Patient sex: M
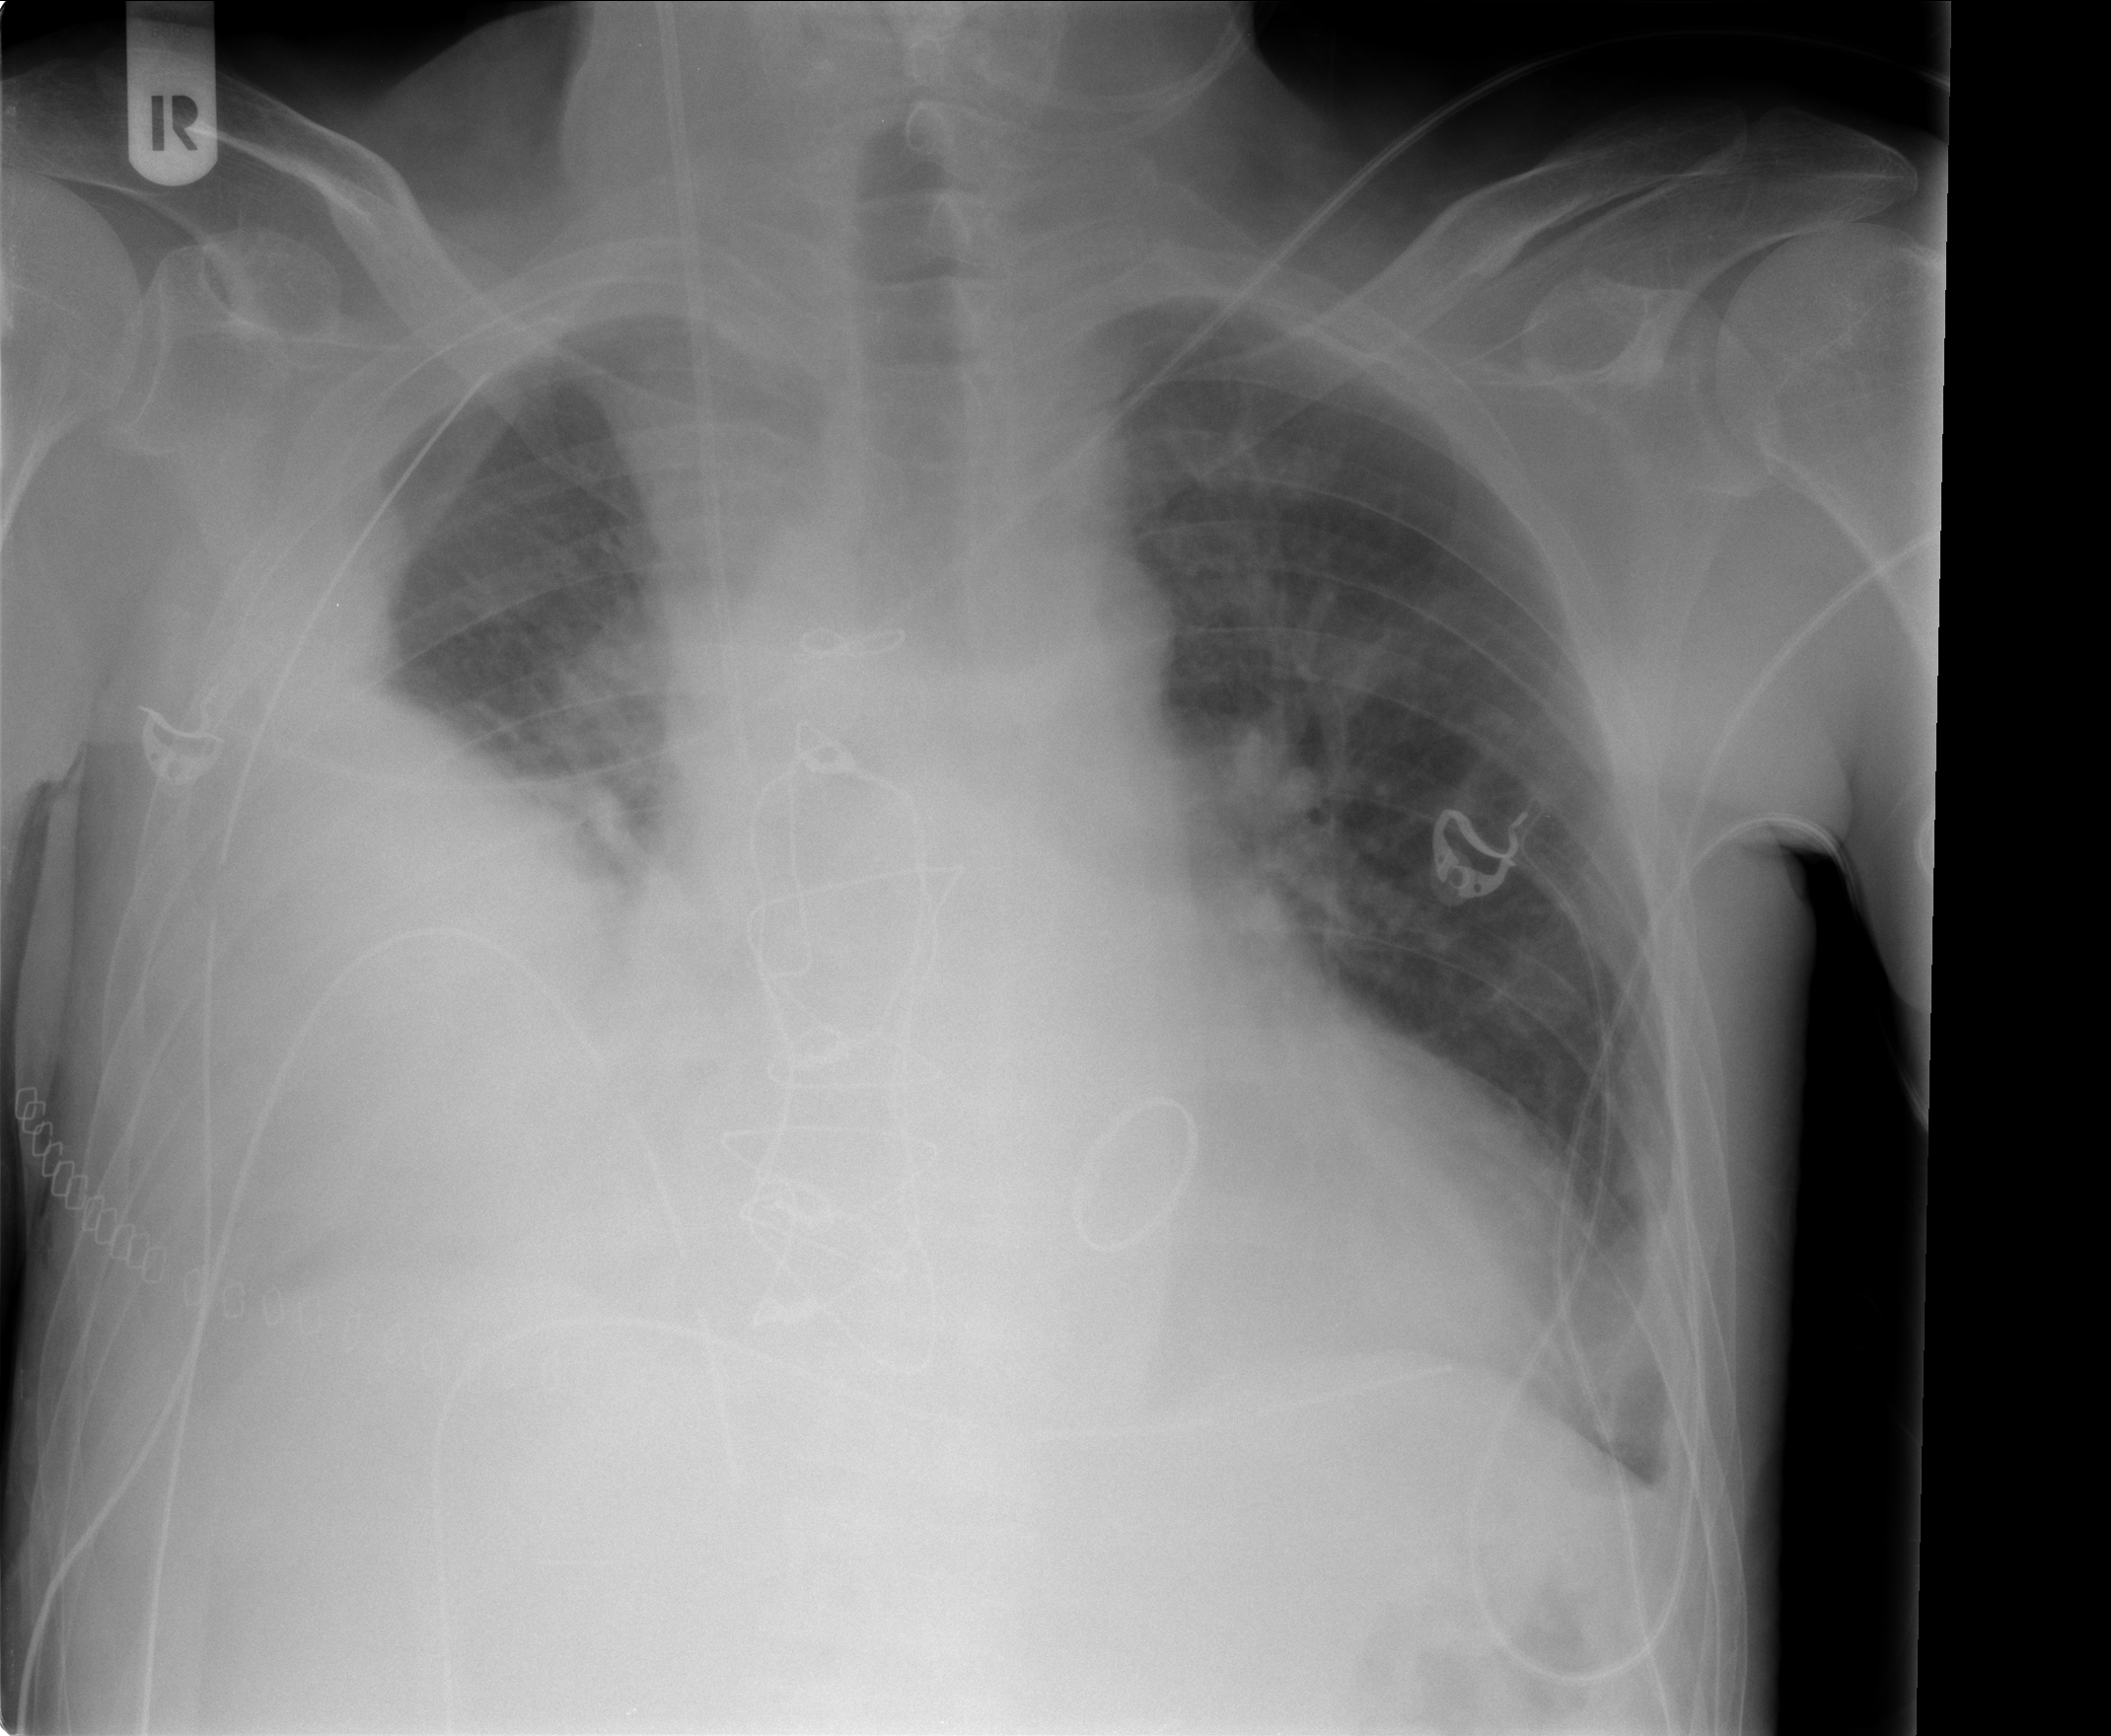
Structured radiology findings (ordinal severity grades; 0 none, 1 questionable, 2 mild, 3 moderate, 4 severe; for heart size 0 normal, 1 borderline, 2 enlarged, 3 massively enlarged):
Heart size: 2
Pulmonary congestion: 2
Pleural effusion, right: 3
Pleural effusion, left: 0
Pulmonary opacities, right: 0
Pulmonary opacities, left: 1
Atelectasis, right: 3
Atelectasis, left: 1